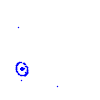
Particle: pion